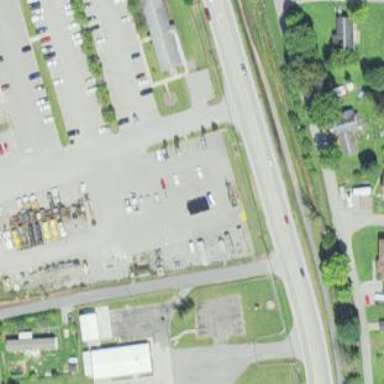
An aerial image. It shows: Parking area.